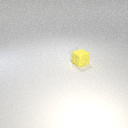
small yellow rubber cube